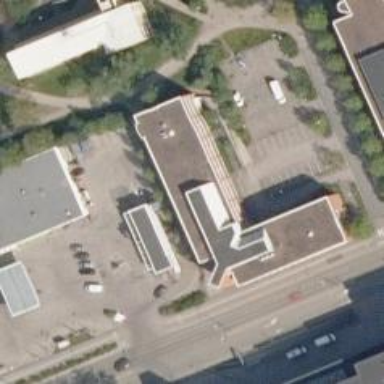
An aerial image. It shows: Healthcare clinic.